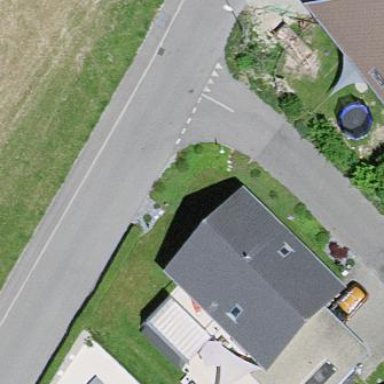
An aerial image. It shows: Residential building.